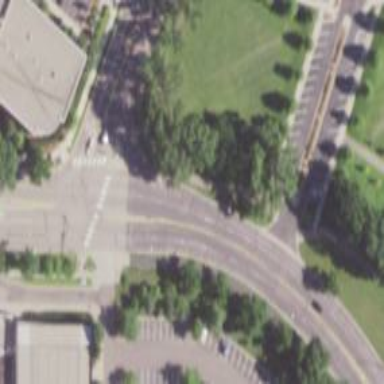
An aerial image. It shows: Asphalt cycleway with crossing.